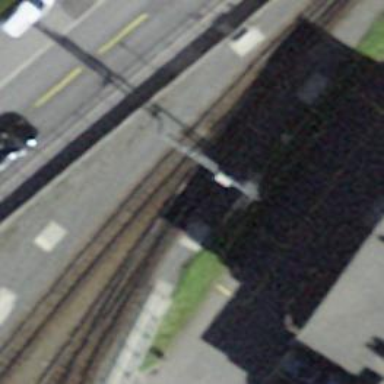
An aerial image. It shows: Railway switch.